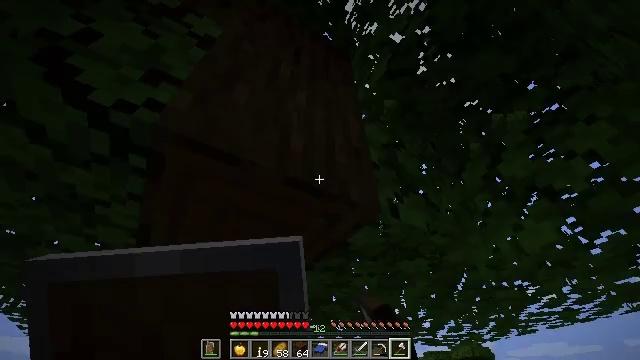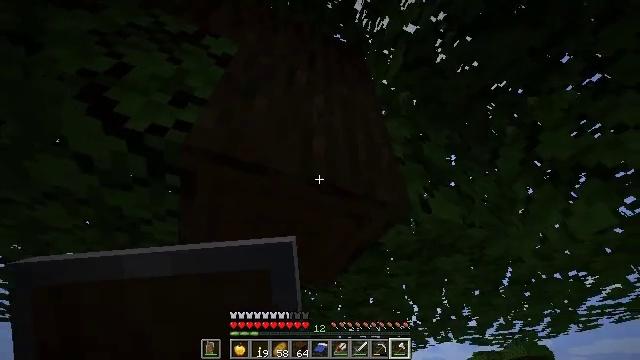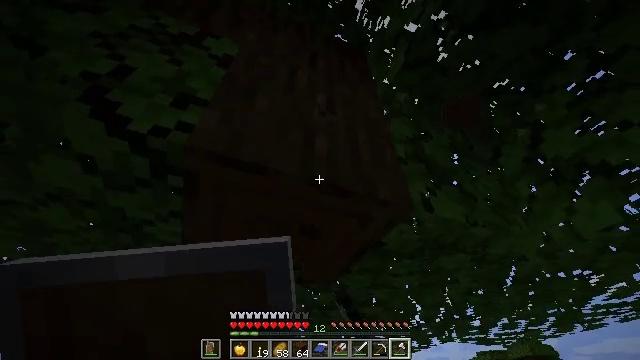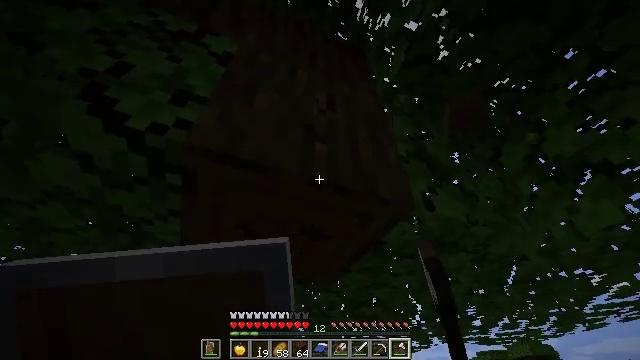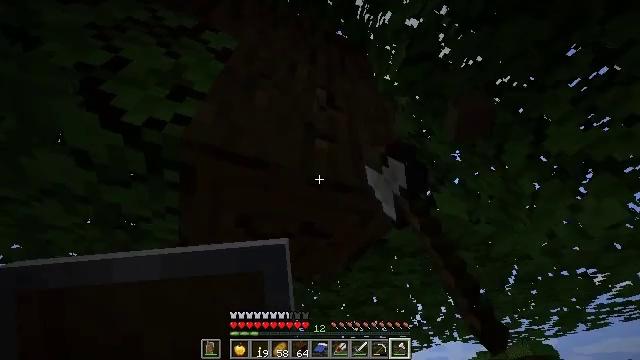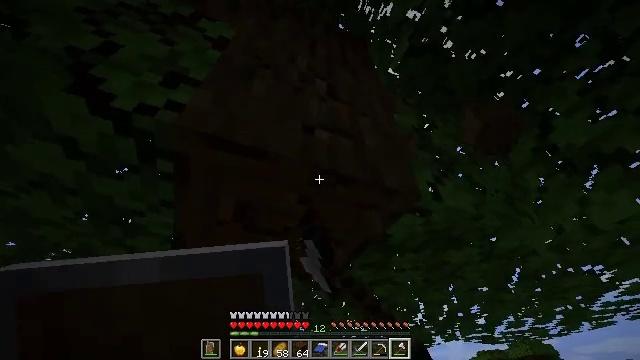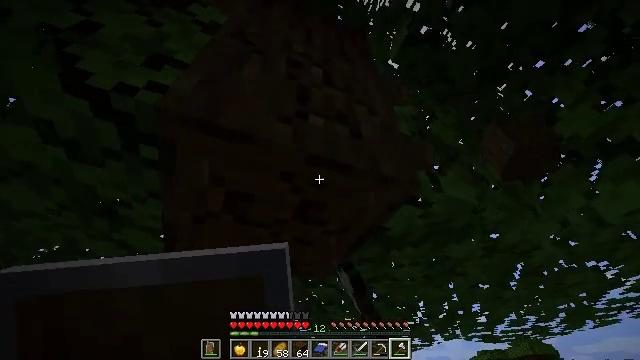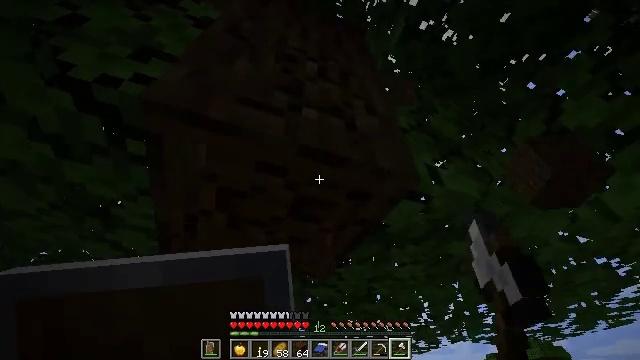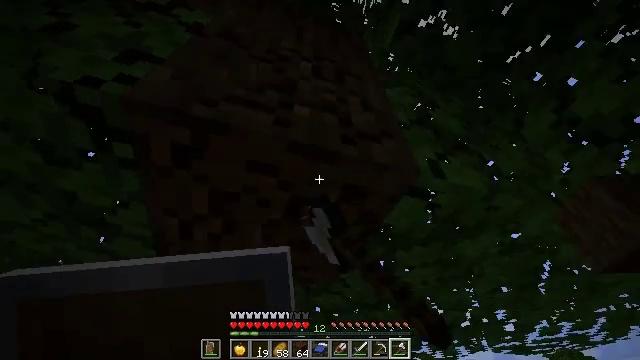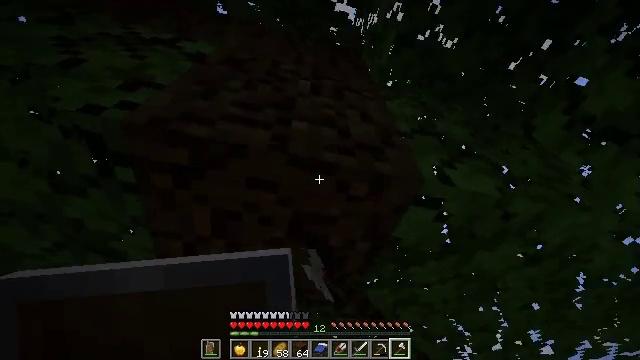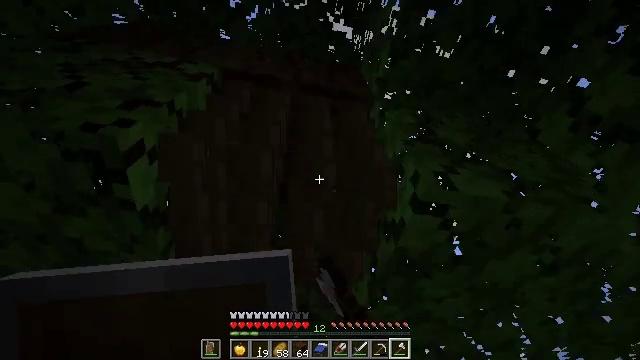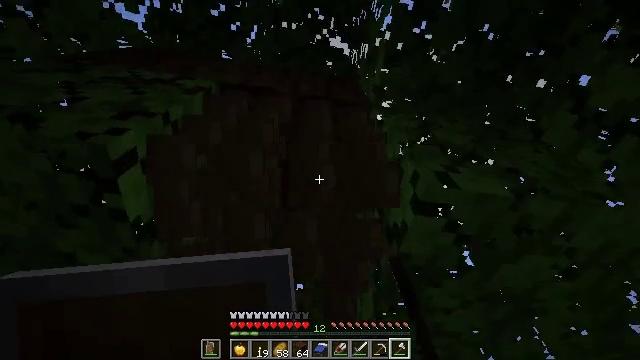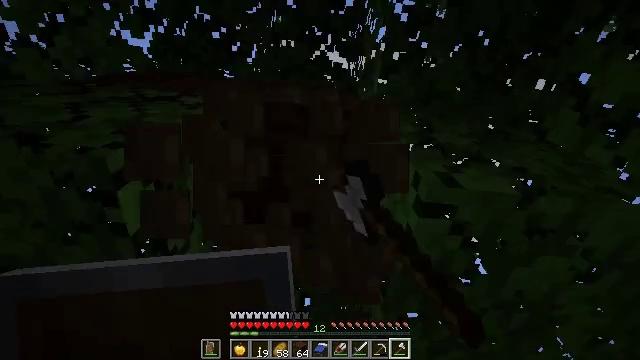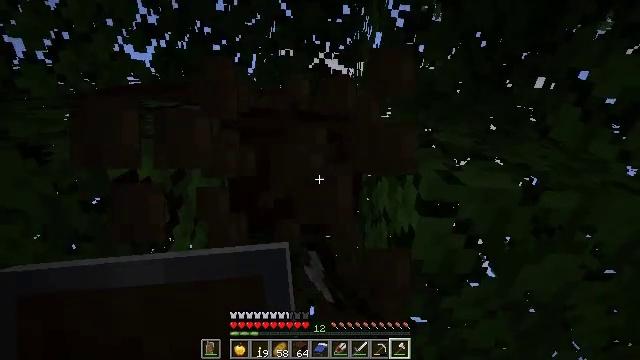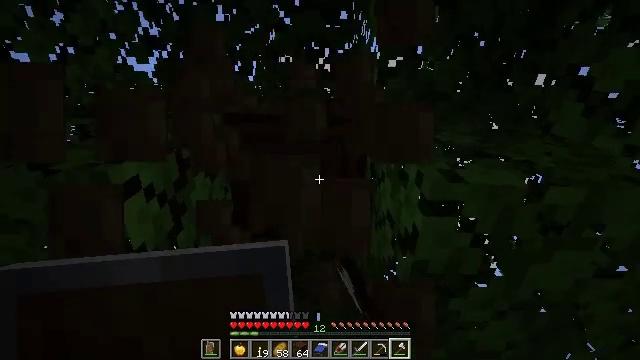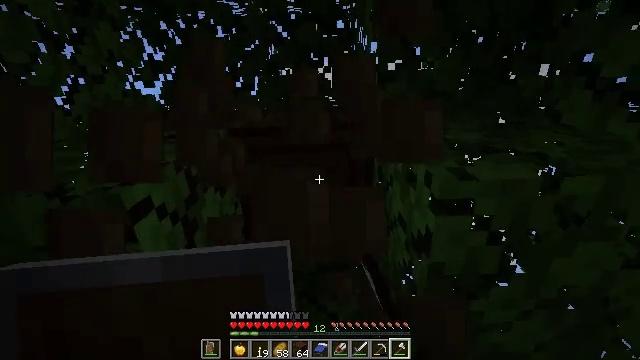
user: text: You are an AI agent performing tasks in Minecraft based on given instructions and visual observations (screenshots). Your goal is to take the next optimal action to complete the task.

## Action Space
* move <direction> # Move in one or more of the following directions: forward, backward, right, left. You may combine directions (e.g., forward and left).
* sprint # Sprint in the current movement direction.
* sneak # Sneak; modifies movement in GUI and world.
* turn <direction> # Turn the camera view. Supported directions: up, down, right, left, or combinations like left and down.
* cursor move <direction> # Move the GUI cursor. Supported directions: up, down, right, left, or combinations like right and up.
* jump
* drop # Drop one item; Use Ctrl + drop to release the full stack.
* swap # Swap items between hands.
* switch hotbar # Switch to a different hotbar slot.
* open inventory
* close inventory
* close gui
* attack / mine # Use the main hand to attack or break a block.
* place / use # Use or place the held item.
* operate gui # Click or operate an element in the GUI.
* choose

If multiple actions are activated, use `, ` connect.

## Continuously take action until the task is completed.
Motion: motion action
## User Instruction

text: Harvest dark oak log for resources.
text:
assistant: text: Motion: sneak, turn left, attack / mine
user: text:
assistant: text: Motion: sneak, attack / mine
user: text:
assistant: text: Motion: move forward, sneak, attack / mine
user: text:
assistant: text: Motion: move forward, sneak, attack / mine
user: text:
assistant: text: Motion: move forward, sneak, attack / mine
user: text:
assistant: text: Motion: move forward and move right, sneak, attack / mine
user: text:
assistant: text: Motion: move forward and move right, sneak, turn left, attack / mine
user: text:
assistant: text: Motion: move forward and move right, sneak, turn left and up, attack / mine
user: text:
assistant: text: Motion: move forward and move right, sneak, turn left and up, attack / mine
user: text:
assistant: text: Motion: move forward, sneak, turn left and up, attack / mine
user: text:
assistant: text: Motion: sneak, turn left and up, attack / mine
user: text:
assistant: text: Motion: sneak, turn left and up, attack / mine
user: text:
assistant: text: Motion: sneak, turn left and up, attack / mine
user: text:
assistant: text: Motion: sneak, turn left and up, attack / mine
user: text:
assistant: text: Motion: sneak, turn left and up, attack / mine
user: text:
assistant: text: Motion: sneak, turn left, attack / mine
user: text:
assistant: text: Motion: sneak, turn left, attack / mine
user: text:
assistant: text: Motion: sneak, attack / mine
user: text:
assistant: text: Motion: sneak, attack / mine
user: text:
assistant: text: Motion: sneak, attack / mine
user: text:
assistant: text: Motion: sneak, attack / mine
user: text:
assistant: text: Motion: sneak, attack / mine
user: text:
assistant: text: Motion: sneak, attack / mine
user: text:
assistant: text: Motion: sneak, attack / mine
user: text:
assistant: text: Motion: sneak, attack / mine
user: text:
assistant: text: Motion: sneak, attack / mine
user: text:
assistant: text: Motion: sneak, attack / mine
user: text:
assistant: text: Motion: sneak, attack / mine
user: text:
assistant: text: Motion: sneak, attack / mine
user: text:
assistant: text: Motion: sneak, attack / mine